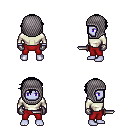
a pixel art fantasy rpg character, male body template, dark elf, purple skin, white long-sleeve shirt, red pants, raven short bangs hairstyle, chain hood, metal gloves, dagger, four views (front, back, left, right), 2x2 character sprite sheet, small pixel art, hard edges, no anti-aliasing